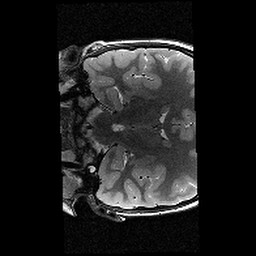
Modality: T2w
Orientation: coronal
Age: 11
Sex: female
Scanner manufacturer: siemens
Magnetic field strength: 3 T
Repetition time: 9.23 s
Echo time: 0.067 s